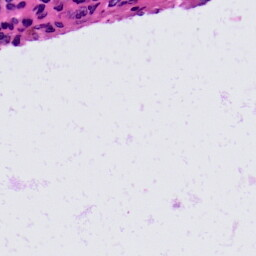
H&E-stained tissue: Skin